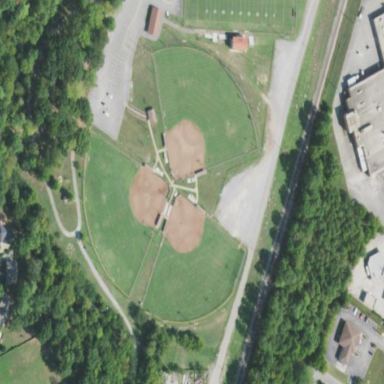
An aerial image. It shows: Baseball pitch for leisure land.